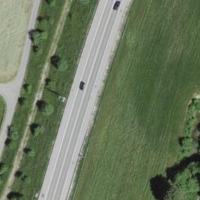
EUNIS habitat code: 57
Species observed at this site:
Medicago sativa